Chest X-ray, PA view. Patient: 52 years old, sex M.
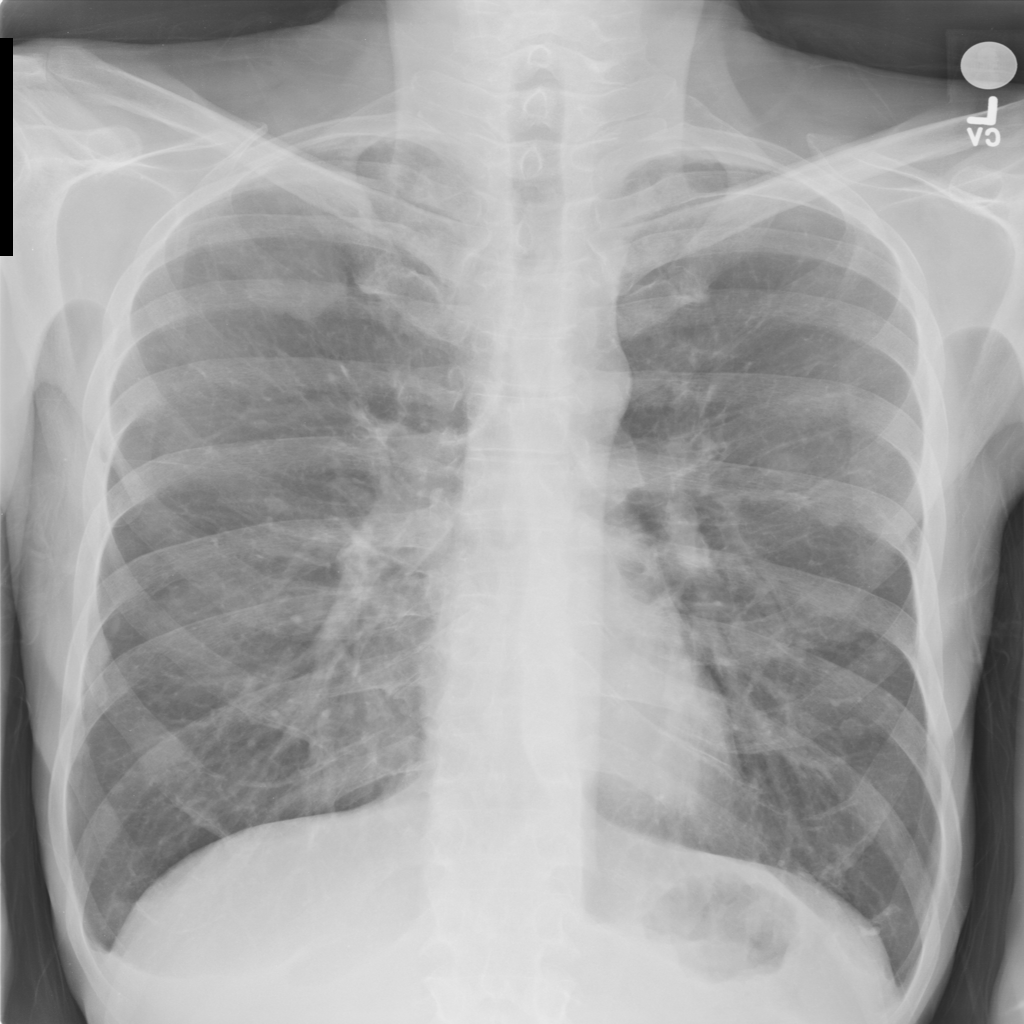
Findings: Mass, Nodule